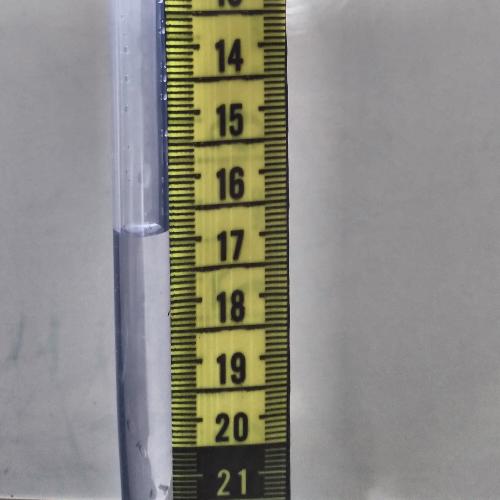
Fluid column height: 16.9 cm